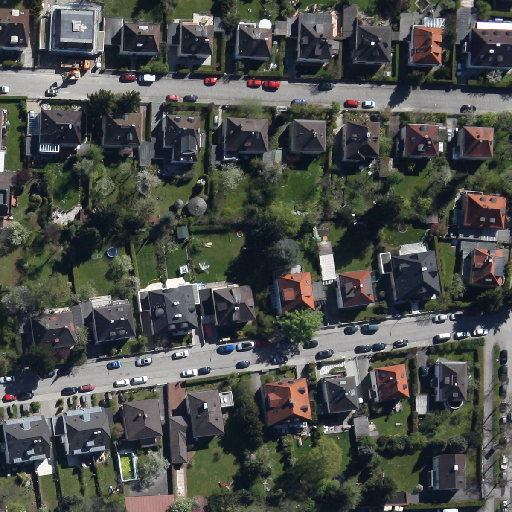
Referring expression: vehicle driving on the road